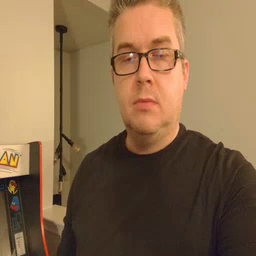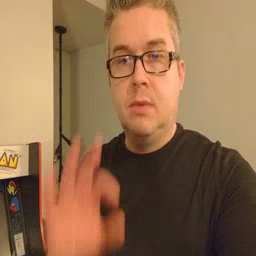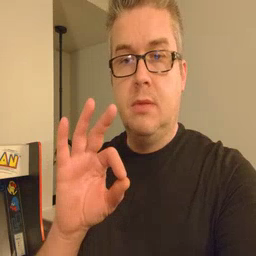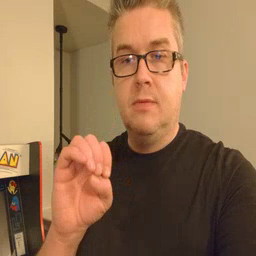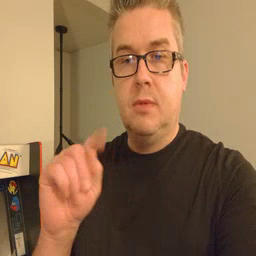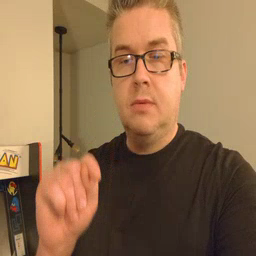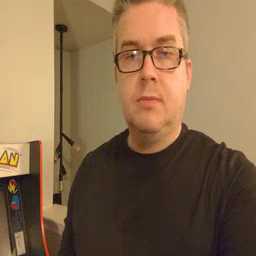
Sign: feet